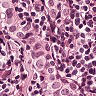
Metastatic tissue present: yes